Question: I have a documentDb instance which I can query using the azure portal tools:

When I write the same query in code like this:
'''
let valuationCollection = client.CreateDocumentCollectionQuery(database.CollectionsLink).Where(fun dc -> dc.Id = "taxinformation").ToArray().FirstOrDefault()
let valuationDocumentLink = valuationCollection.SelfLink
let valuationQueryString = "SELECT * FROM ti WHERE ti.index = 1"
let valuationQuery = client.CreateDocumentQuery(valuationQueryString,valuationQueryString)
let valuationValue = valuationQuery |> Seq.head
let valuation = HouseValuation.Parse(valuationValue.ToString())
'''
I am getting this error:
> System.AggregateException: One or more errors occurred. --->
Microsoft.Azure.Documents.NotFoundException: The value 'SELECT * FROM
TI WHERE TI.INDEX = 1' specified for query '$resolveFor' is invalid.
at
Microsoft.Azure.Documents.BackoffRetryUtility'1.d__0.MoveNext()
I have other queries that work fine. I am wondering if "index" should not be used?
Thanks in advance
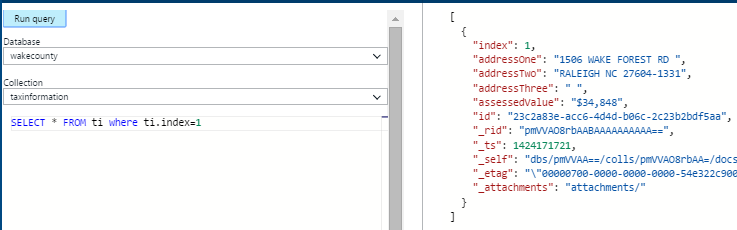
Answer: No, index is not reserved. You should be able to use this.